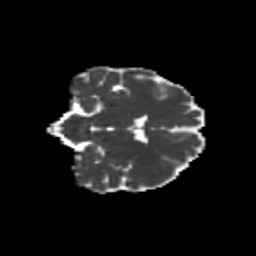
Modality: MD
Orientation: coronal
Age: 25
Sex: female
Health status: healthy
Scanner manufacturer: siemens
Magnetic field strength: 3 T
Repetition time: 8.6 s
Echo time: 0.095 s